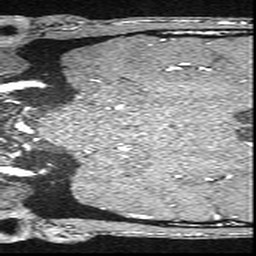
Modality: angio
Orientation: coronal
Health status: ill
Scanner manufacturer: siemens
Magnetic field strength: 3 T
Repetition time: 0.021 s
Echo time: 0.00343 s